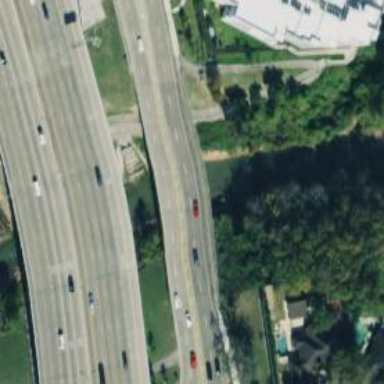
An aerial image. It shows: There is secondary road bridge with frontage road.